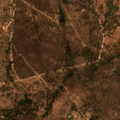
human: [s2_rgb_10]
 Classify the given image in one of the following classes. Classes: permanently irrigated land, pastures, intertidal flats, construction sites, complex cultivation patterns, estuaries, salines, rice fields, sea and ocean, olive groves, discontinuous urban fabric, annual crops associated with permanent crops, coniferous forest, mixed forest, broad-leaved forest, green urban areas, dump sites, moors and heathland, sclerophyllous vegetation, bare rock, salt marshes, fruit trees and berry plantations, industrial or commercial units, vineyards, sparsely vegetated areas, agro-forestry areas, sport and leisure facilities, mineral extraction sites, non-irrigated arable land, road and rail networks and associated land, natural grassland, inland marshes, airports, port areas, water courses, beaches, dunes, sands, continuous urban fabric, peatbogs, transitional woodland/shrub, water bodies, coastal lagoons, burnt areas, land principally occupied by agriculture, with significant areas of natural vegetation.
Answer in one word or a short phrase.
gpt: broad-leaved forest, transitional woodland/shrub